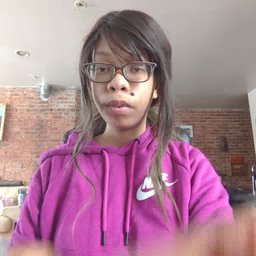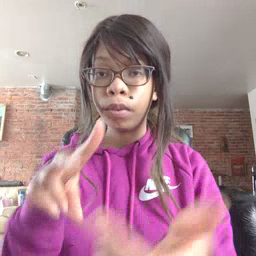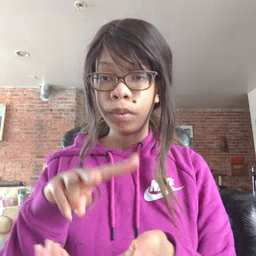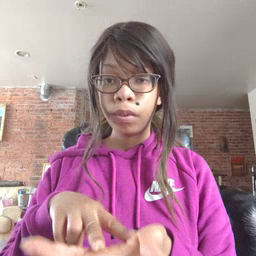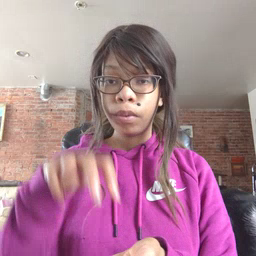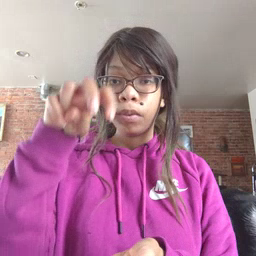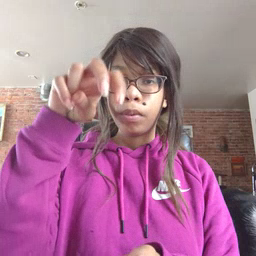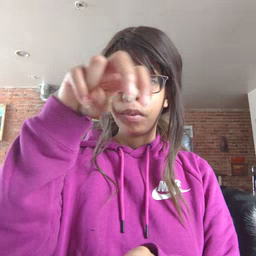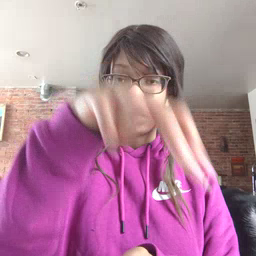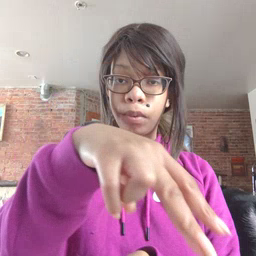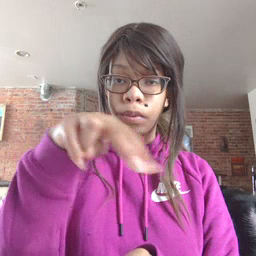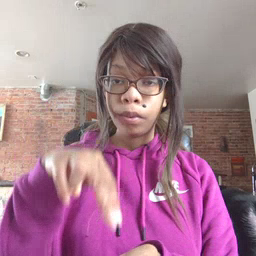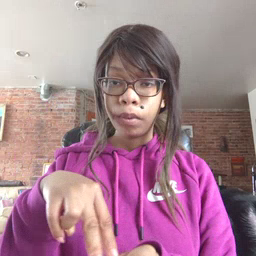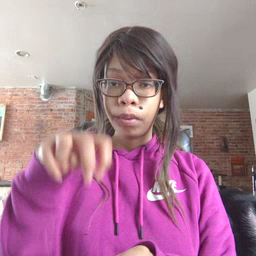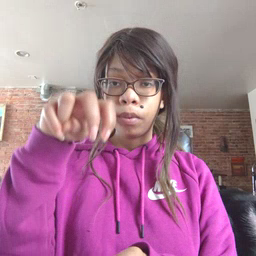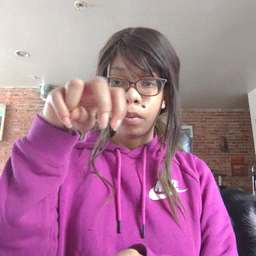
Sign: jump